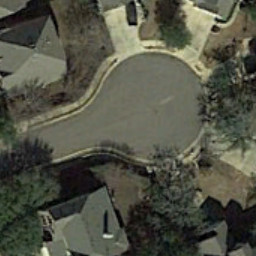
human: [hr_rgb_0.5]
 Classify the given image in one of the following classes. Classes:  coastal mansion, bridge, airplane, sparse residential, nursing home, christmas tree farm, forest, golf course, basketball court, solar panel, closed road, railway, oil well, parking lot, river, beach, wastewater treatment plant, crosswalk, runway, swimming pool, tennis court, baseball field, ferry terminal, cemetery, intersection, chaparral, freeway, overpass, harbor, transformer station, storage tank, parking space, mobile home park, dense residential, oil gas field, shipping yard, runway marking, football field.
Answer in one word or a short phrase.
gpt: closed road